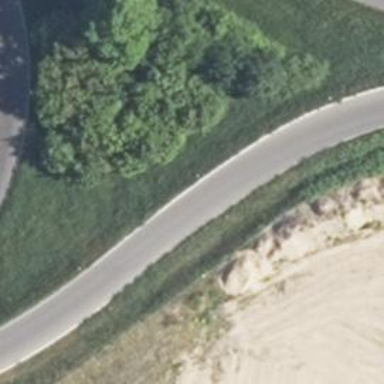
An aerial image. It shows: Asphalt trunk link road.